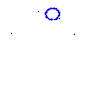
Particle: proton